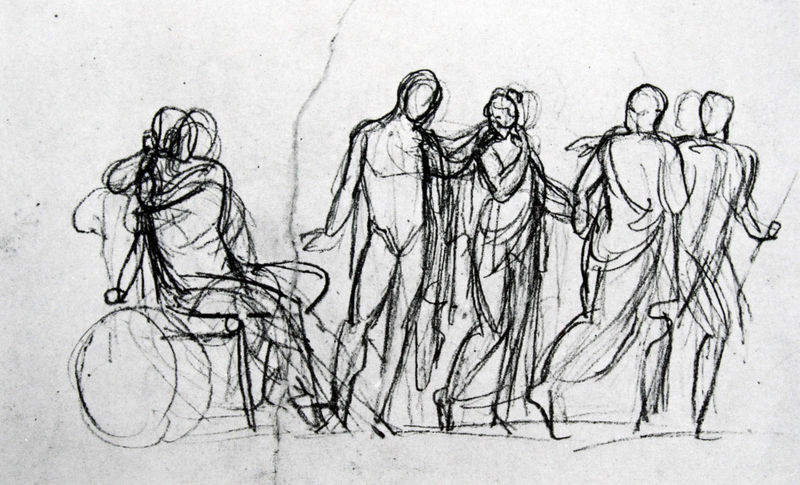
Titel: Die Herolde von Agamemnon führen Briseide von Achilles weg
Künstler: Bertel Thorvaldsen
Standort: Kopenhagen
Institution: Thorvaldsen Museum
Schlagwörter: feder, gruppe, hand, kopf, körper, mann, nackt, umhang, weiß, akte, frauen, komposition, menschen, sitzen, bewegung, femmes, frau, geste, grau, haar, köpfe, männer, rücken, schwarz, skizze, stuhl, zeichnung, tuch, weg, anatomie, arm, arme, mensch, stehen, trauer, fünf, gesten, gehen, boden, figur, gewand, mantel, sessel, sitzend, stehend, gewänder, paar, personen, tanzen, kreis, rund, räder, stock, engel, beine, bein, papier, modell, umrisse, lehne, sitz, man, stab, studie, moderne, laufen, modern, linien, drehen, füsse, figuren, rad, wagen, thron, polster, homme, kontrapost, schoß, striche, umriss, gruppen, tusche, krank, fuss, abschied, linie, kohle, sex, schwarzweiss, blanc, noir, karrikatur, konturen, strich, bleistift, schritt, trohn, entwurf, puppen, kohlezeichnung, schemenhaft, studien, weß, toga, schreiten, weggehen, assis, chaise, drapé, berühren, femme, schemen, sitzender, gravure, drehung, gemeinsam, tunika, riß, main, umrisslinien, neigen, antique, toge, figures, vieillard, baltt, michelangelo, vorzeichnung, fille, fauteuil, handzeichnung, croquis, esquisse, dessin, trait, menschn, gemeinschaft, bewegungsstudie, fusain, thronen, coude, silhouette, gens, schritte, pied, rollstuhl, groupe, noir et blanc, hommes, lance, chignon, debout, personnes, rollstuhlfahrer, bewegun, cubisie, cubisier, fauteuil roulant, gelähmt, gewad, inachevé, keri, laugen, salomee, szuhl, regard, personnage, nu, départ, toges, marchant, contraposto, mine de plomb, plomb, crayonné, roulante, acoudé, antikr, rohlstuhl, behinderten, brührung